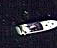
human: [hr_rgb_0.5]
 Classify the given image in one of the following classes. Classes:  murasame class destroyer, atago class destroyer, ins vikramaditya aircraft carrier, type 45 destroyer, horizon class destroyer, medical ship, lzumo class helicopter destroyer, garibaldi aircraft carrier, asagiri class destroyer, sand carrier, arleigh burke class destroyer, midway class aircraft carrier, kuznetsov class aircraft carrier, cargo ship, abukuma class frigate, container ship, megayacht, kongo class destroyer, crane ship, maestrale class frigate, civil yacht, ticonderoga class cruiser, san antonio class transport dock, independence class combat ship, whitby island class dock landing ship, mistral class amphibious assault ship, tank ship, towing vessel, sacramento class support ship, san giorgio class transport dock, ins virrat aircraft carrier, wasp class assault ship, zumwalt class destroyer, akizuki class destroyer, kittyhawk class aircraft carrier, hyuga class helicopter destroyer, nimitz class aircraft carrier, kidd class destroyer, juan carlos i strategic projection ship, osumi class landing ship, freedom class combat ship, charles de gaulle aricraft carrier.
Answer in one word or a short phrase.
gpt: Civil yacht